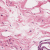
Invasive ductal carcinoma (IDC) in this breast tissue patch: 0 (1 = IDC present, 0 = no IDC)